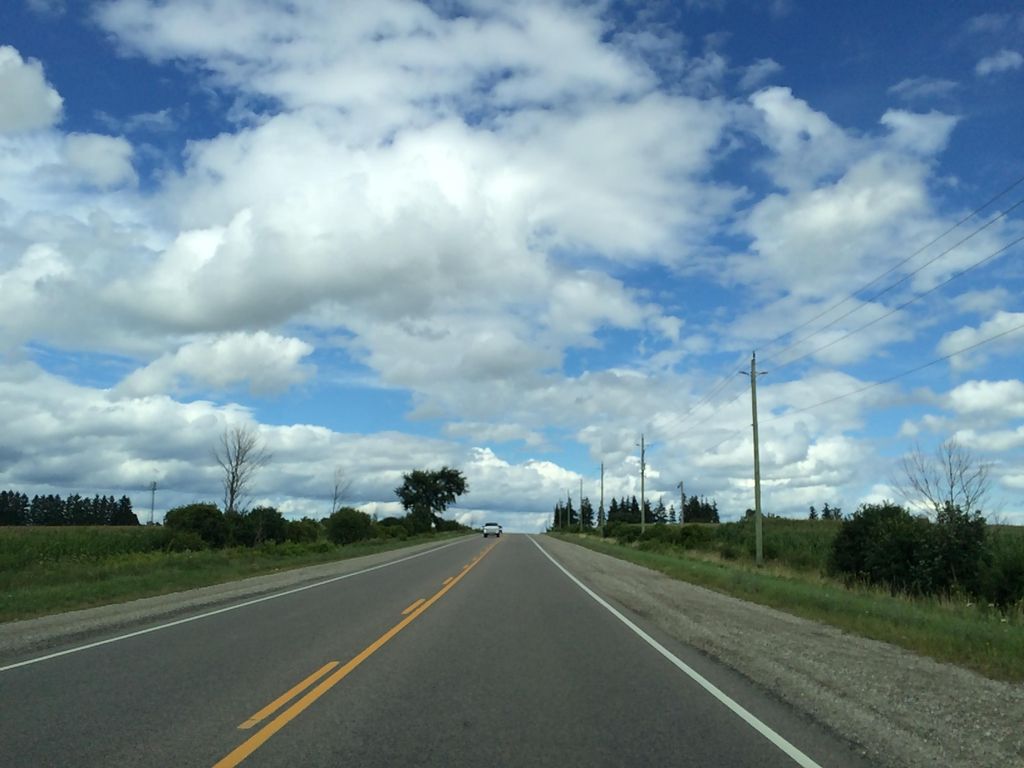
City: kitchener-waterloo